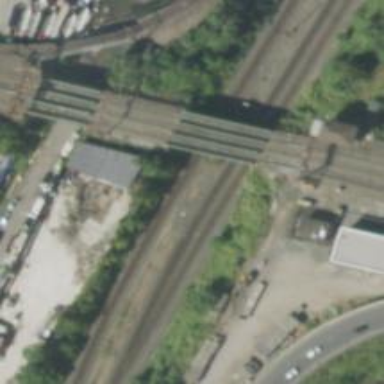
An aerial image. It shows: Railway siding with rails.